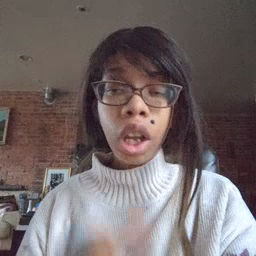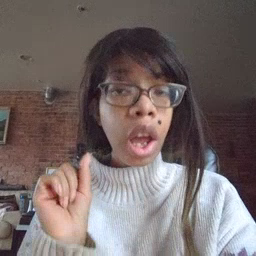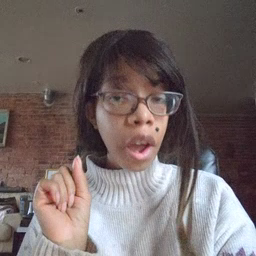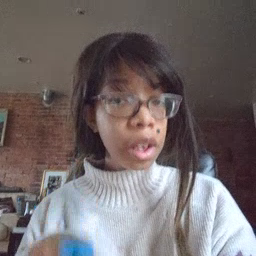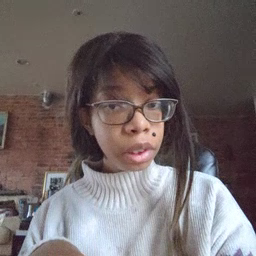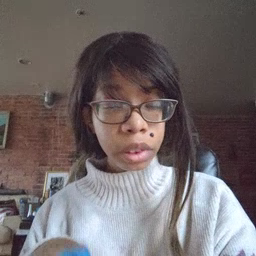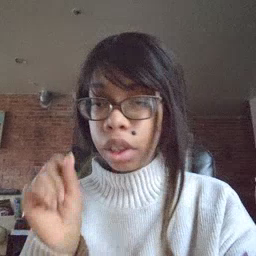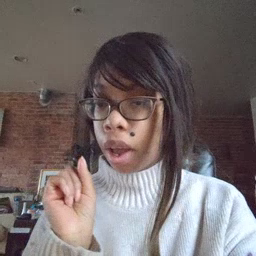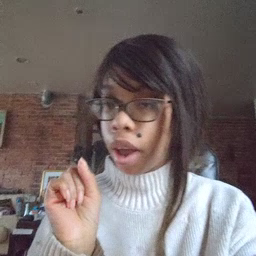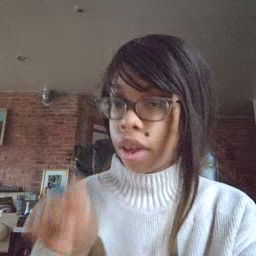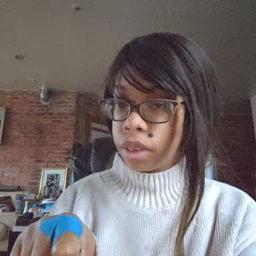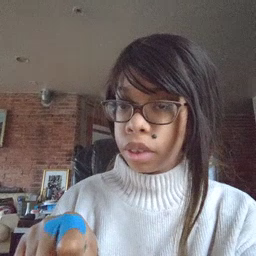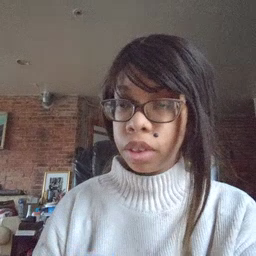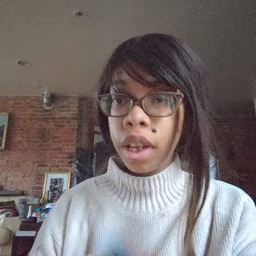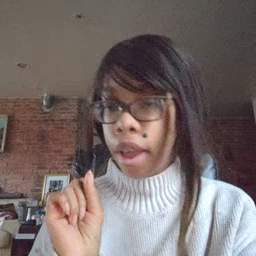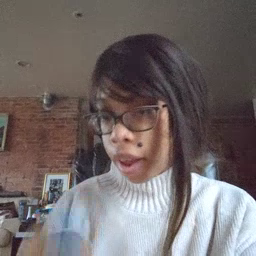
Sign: can